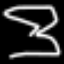
Label: hourglass